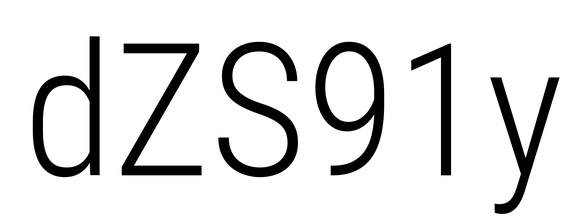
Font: Roboto_Condensed_Light